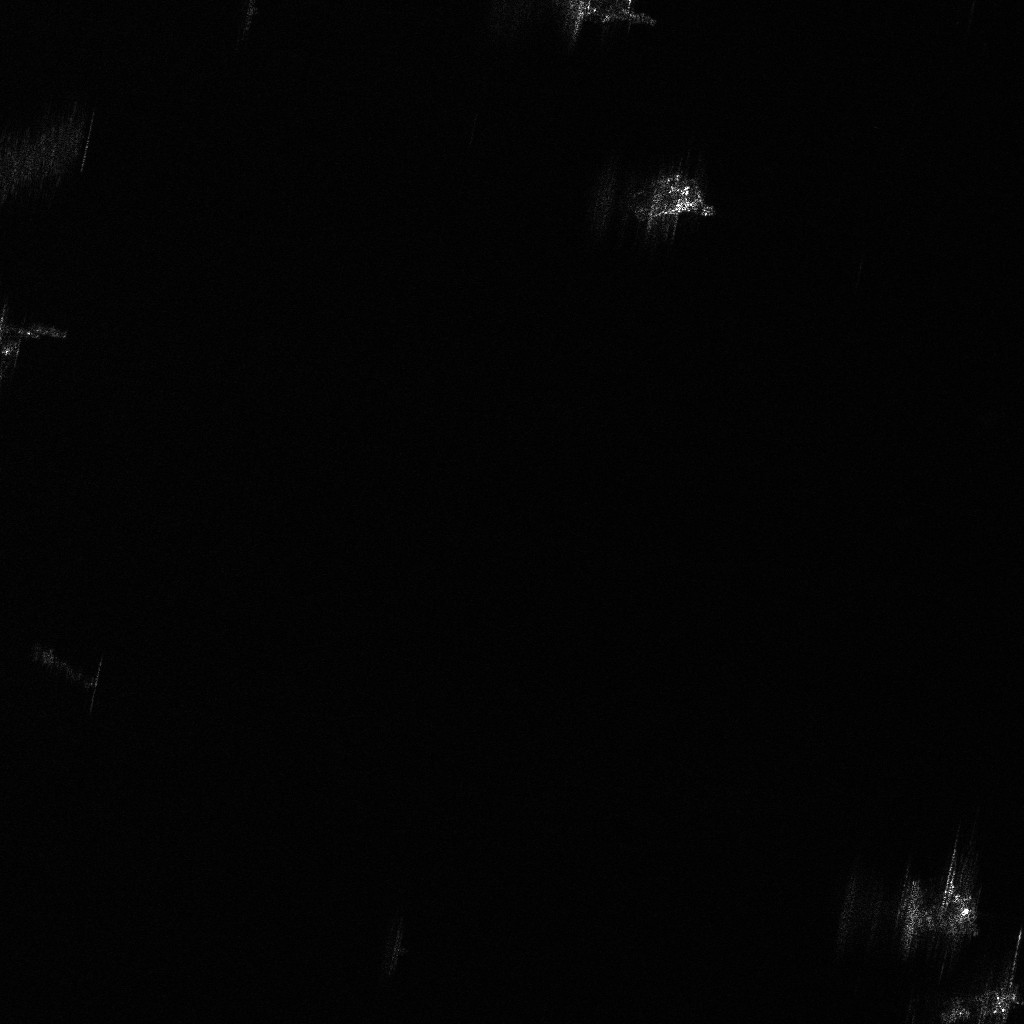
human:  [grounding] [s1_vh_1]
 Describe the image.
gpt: In the satellite image, there is  <ref>1 large container </ref> <box>[[62, 15, 66, 23, 83]]</box> located at top,  <ref>2 large container </ref> <box>[[94, 93, 96, 102, 75], [90, 85, 92, 93, 87]]</box> located at bottom right,  <ref>1 large container </ref> <box>[[1, 63, 10, 66, 37]]</box> located at left.